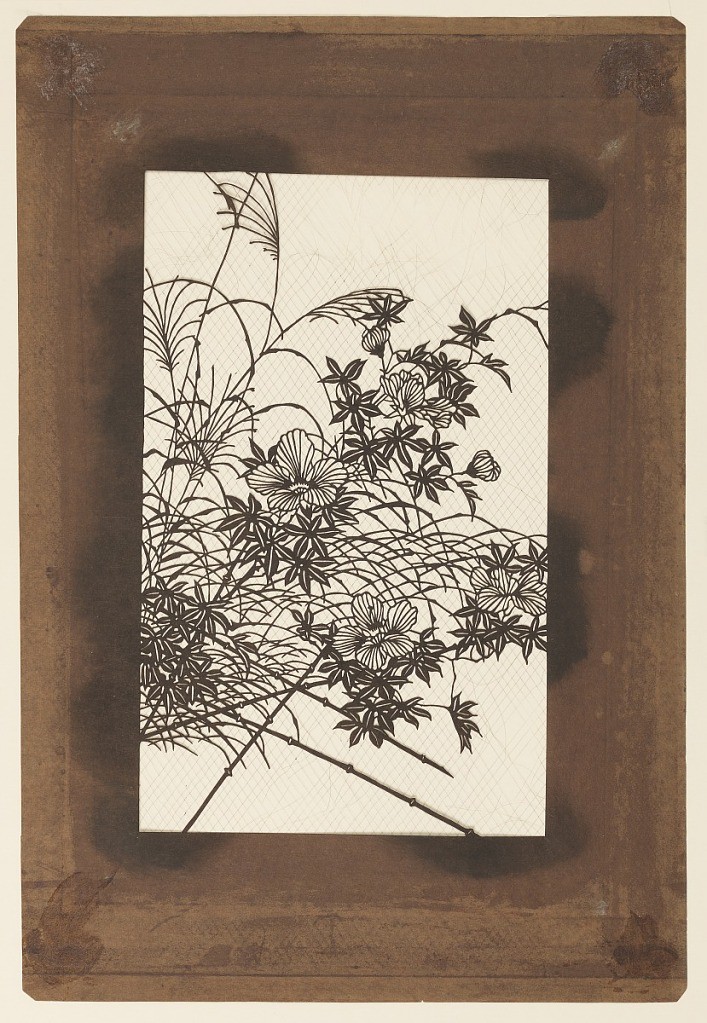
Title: Hibiscus, maple and autumn wheat grass
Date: mid 18th - early 19th century
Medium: Mulberry paper (kozo washi) treated with fermented persimmon tannin (kakishibu), and silk threads (itoire)
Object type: Katagami
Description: Hibiscus flowers, maple leaves, bamboo, other autumn wheat grasses form this landscape motif. The vertical layout makes it artwork rather than a textile design. Silk threads were added to support the stencil structure.